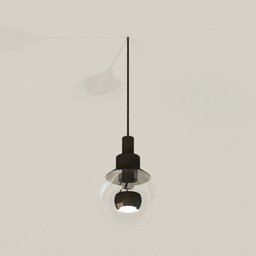
Label: lighting